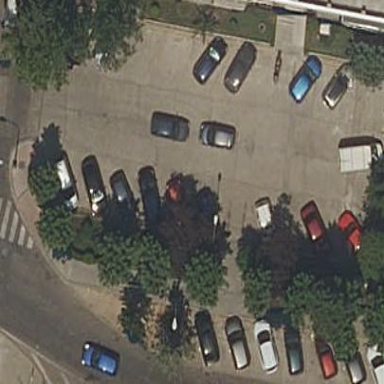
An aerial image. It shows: Parking area with surface.